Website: macys
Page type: customer-info-address
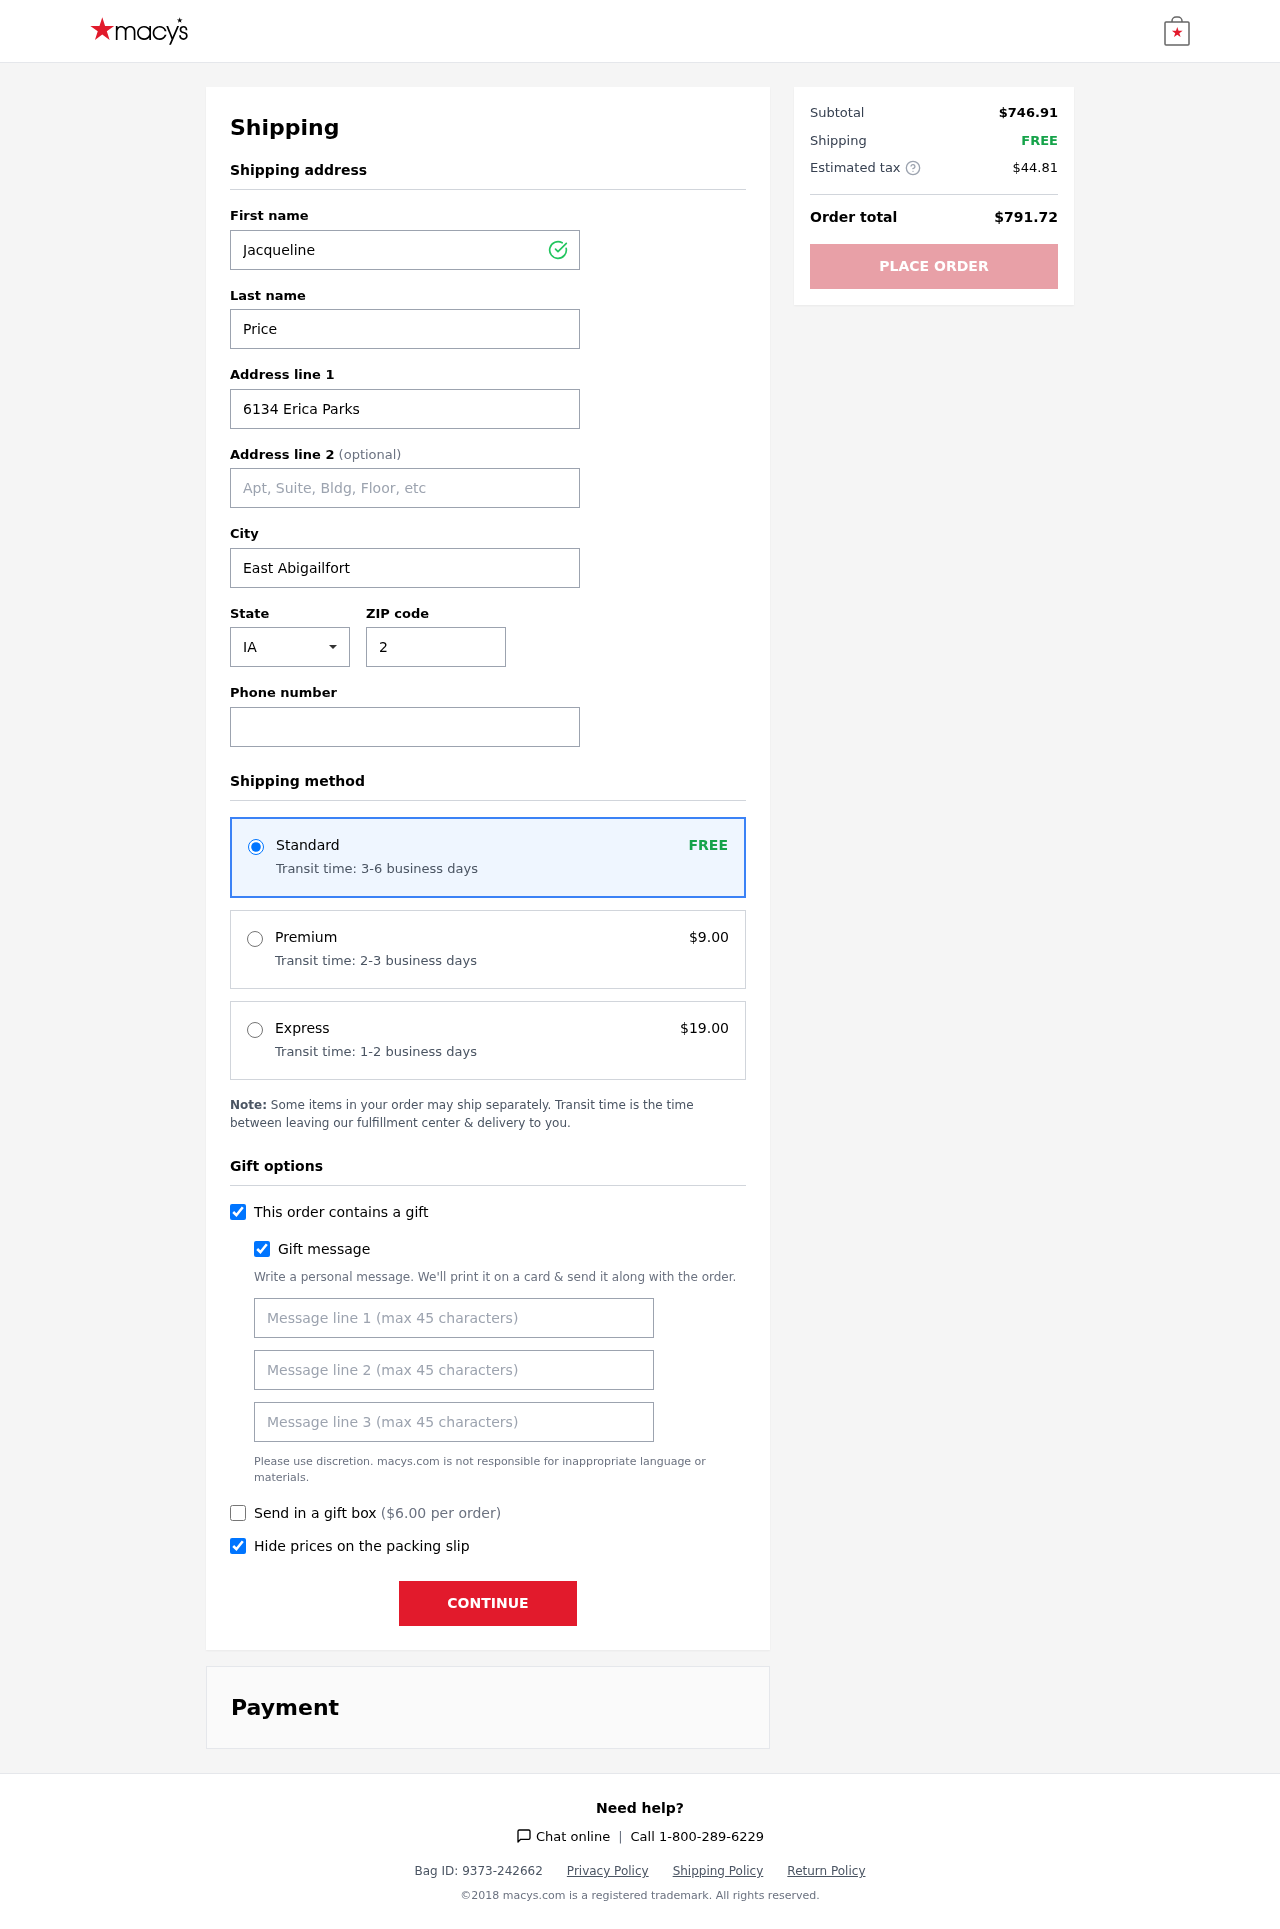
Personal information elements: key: PII_CITY
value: East Abigailfort
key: PII_FIRSTNAME
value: Jacqueline
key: PII_GIFT_MESSAGE
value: Hey Bryan! I thought this beautiful rug would be the perfect touch for your space—just like you, it adds warmth and style. Can’t wait to see it brighten up your home!  Jacqueline
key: PII_LASTNAME
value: Price
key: PII_PHONE
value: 5169008889
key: PII_POSTCODE
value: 22498
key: PII_STATE_ABBR
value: IA
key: PII_STREET
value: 6134 Erica Parks
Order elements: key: ORDER_SHIPPING_STANDARD
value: FREE
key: ORDER_SHIPPING_STANDARD_TIME
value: Transit time: 3-6 business days
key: ORDER_SHIPPING_PREMIUM
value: $9.00
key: ORDER_SHIPPING_PREMIUM_TIME
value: Transit time: 2-3 business days
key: ORDER_SHIPPING_EXPRESS
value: $19.00
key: ORDER_SHIPPING_EXPRESS_TIME
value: Transit time: 1-2 business days
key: ORDER_GIFT_BOX_FEE
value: $6.00
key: ORDER_SUBTOTAL
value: $746.91
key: ORDER_SHIPPING_COST
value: FREE
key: ORDER_TAX
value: $44.81
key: ORDER_TOTAL
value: $791.72